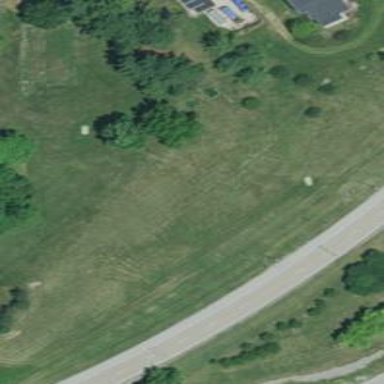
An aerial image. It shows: Disc golf basket.